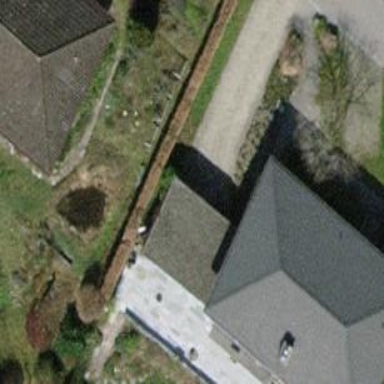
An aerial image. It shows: Garage.